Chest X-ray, PA view. Patient: 45 years old, sex F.
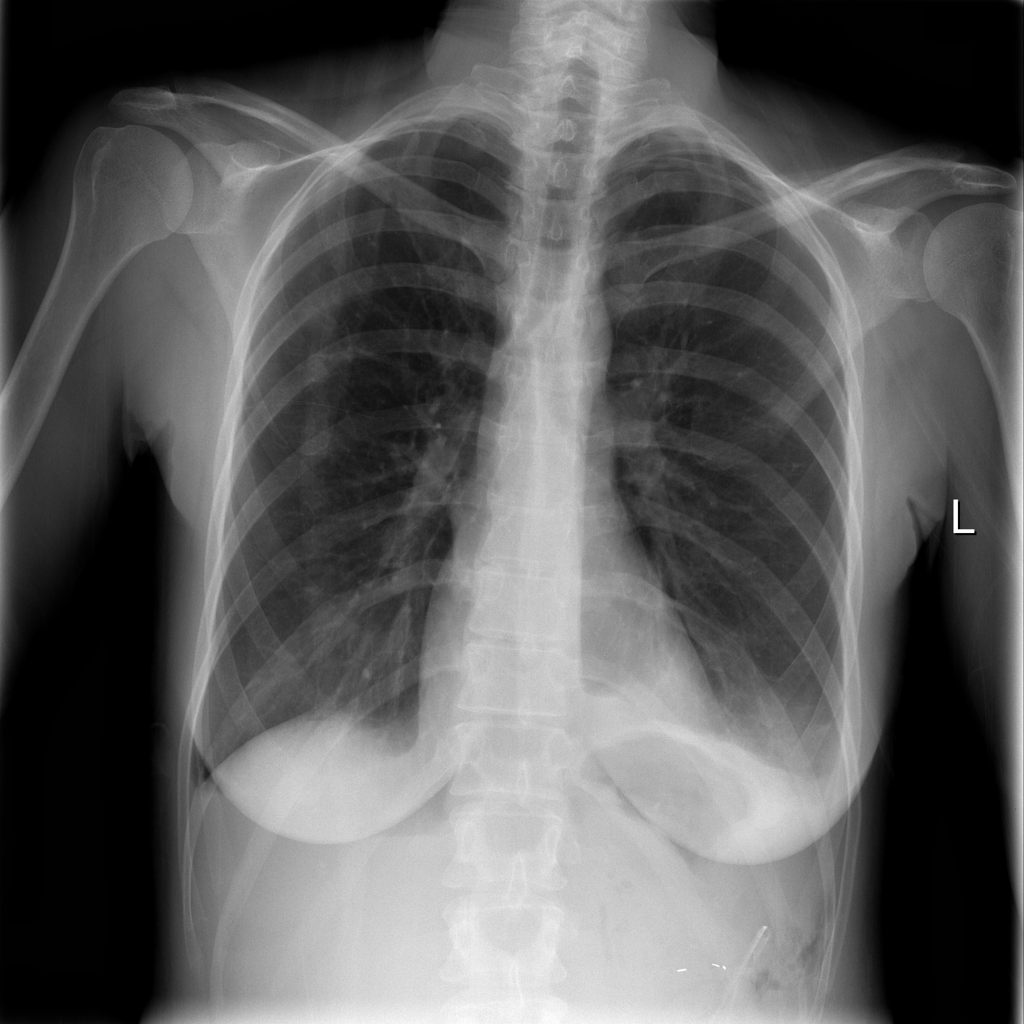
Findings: No Finding